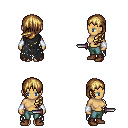
a pixel art fantasy rpg character, female body template, human, tanned skin, black tattered cape, teal pants, blonde left-swept hairstyle, white cloth bracers, brown shoes, dagger, four views (front, back, left, right), 2x2 character sprite sheet, small pixel art, hard edges, no anti-aliasing